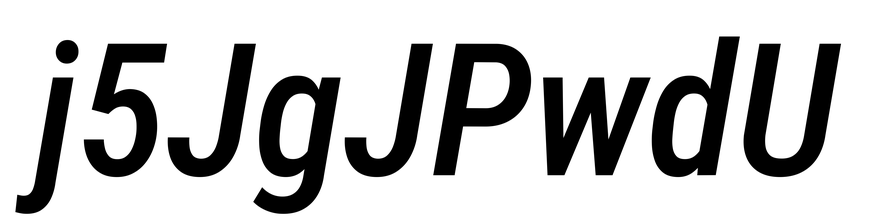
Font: Roboto-Italic_Condensed_Medium_Italic